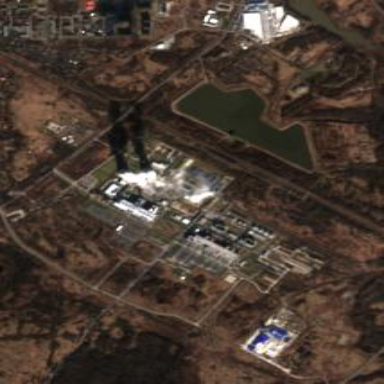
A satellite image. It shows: Power plant surrounded by fence.